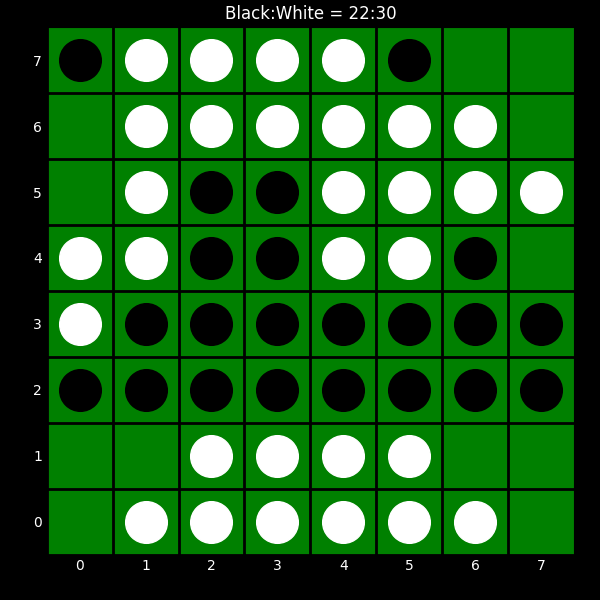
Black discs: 22
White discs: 30